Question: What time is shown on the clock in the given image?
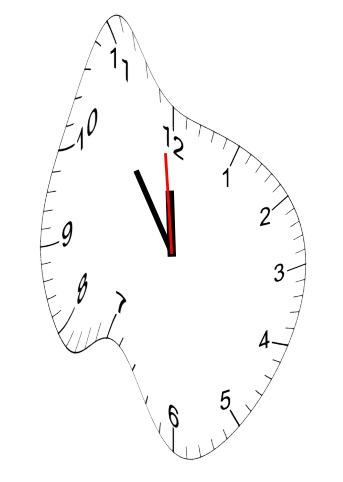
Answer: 11:53:59